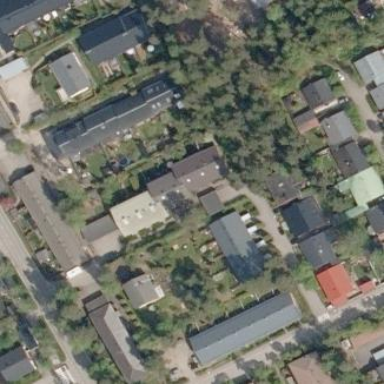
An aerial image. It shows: Semidetached house with gabled brown roof.